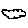
Label: cloud